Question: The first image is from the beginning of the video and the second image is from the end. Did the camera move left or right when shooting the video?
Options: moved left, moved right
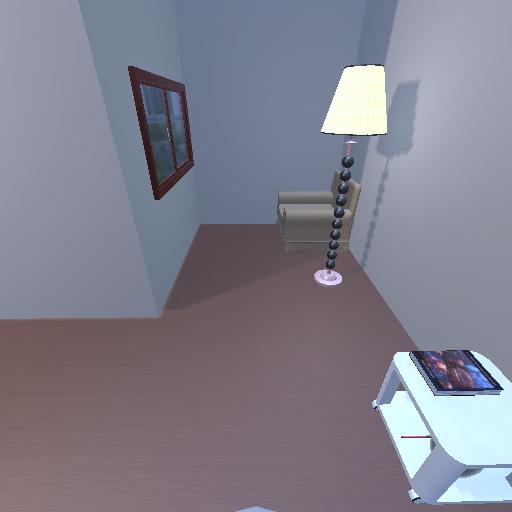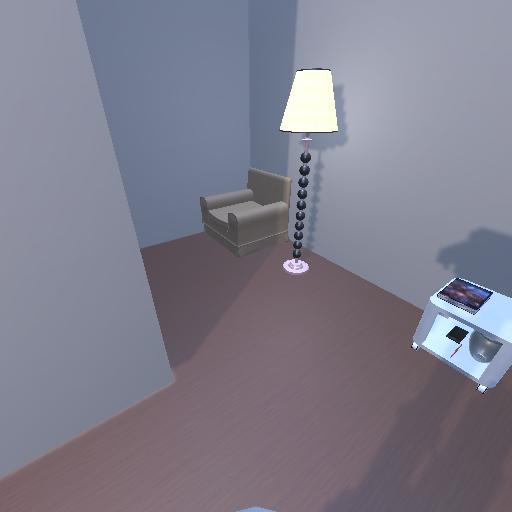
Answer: moved left